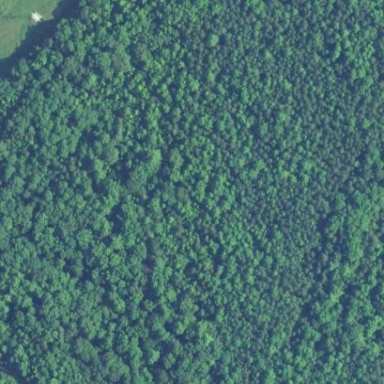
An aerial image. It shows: Mixed woodland with variety of leaf types and cycles.